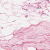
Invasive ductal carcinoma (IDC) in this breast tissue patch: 0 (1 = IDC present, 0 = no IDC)